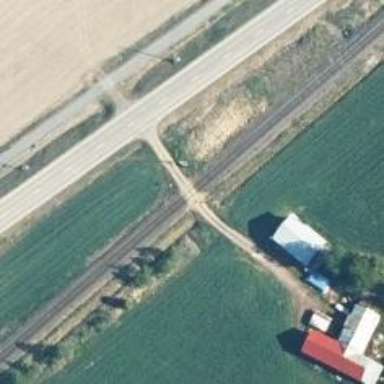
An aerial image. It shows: Level crossing with both lights and saltire in place.